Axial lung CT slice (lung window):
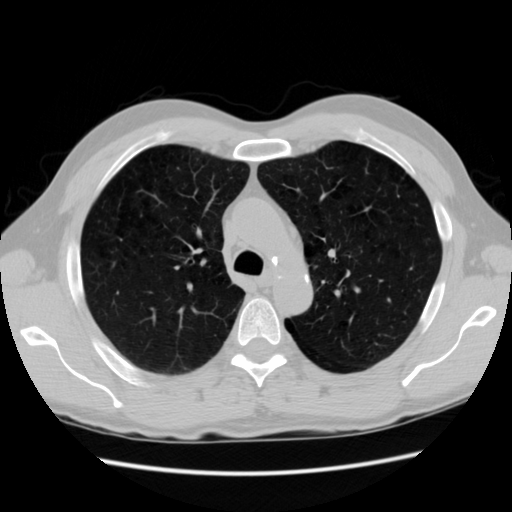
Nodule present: no